Question: I need Year, Months and Days from date of birth column from age table.
Can you please help me to extract the data?
Attached sample file for reference.

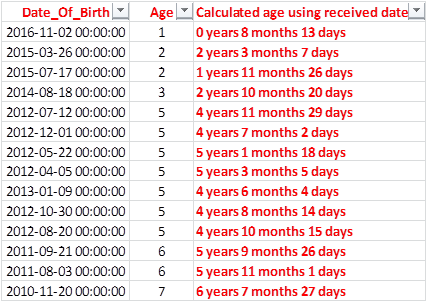
Answer: Thanks everyone for the response.I found the answer though.
'''
create table Test_table
(
Date_Of_Birth datetime,
received_Date datetime,
)
insert into Test_table values
('2016-11-02 00:00:00','2017-7-15 00:00:00'),
('2015-7-17 00:00:00','2017-7-13 00:00:00'),
('2015-3-26 00:00:00','2017-7-3 00:00:00')
GO
;with cte_years as
(
select case when
DATEADD(year,DATEDIFF(Year,Date_Of_Birth,received_Date),Date_Of_Birth)>
received_Date then DATEDIFF(Year,Date_Of_Birth,received_Date)-1
else DATEDIFF(Year,Date_Of_Birth,received_Date) end as Years,
Date_Of_Birth,
received_Date
from Test_Table
),
cte_months as
(
select
Years,
case when
DATEADD(month,DATEDIFF(month,Date_Of_Birth,received_Date),Date_Of_Birth)>
received_Date
then DATEDIFF(month,Date_Of_Birth,received_Date)-1-Years*12
else DATEDIFF(month,Date_Of_Birth,received_Date)-Years*12 end as
Months,Date_Of_Birth,received_Date
from cte_years
)
select Date_Of_Birth,received_Date,cast(Years as varchar)+' Years
'+cast(Months as varchar)+' Months
'+cast(datediff(day,dateadd(month,12*Years+Months,Date_Of_Birth),
received_Date) as varchar)+' Days ' as Age from cte_months
'''